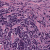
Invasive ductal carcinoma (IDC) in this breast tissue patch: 1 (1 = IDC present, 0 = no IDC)